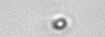
Label: nanoplankton_mix